Question: Given 2 times (as 'int') on clock board, I have to calculate the minimum distance between them.

For example -
'''
d(12,1) = 1 //not 11
d(3,5) = 2
d(10,10) = 0
'''
What is the fastest way for that ?
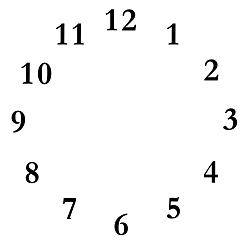
Answer: If 'a' and 'b' are from '1' to '12':
'''
min(abs(a - b), 12 - abs(a - b))
'''